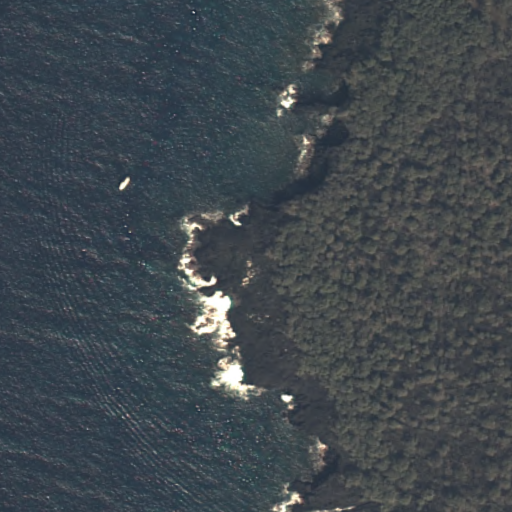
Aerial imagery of cape in Hawaii named Kuamoo Point containing only unknown